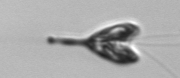
Label: Pyramimonas_longicauda